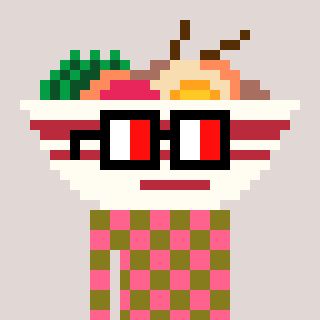
a pixel art character with square glasses with black frames and red eyes, a noodles-shaped head and a gunk-colored body on a warm background